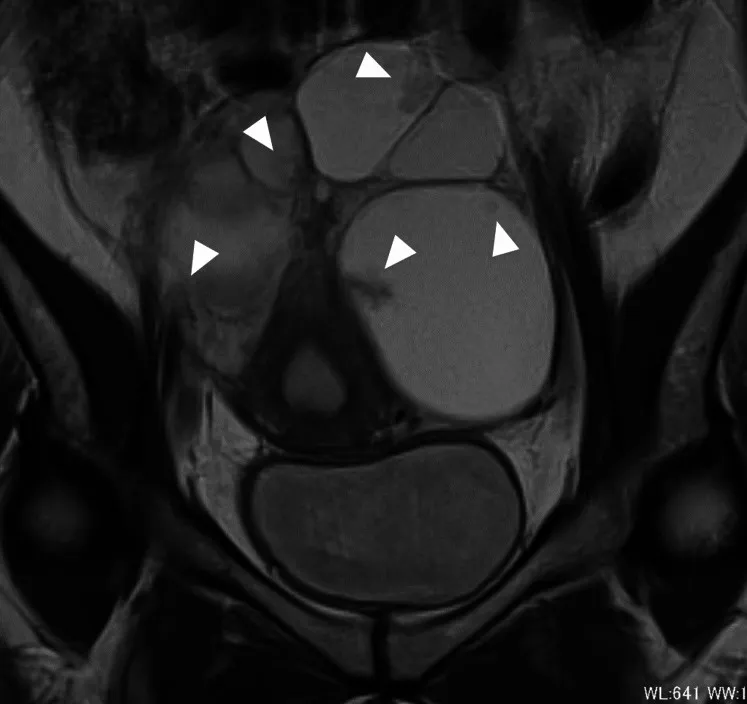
Preoperative T2-weighted magnetic resonance imaging scan (coronal section) showing bilateral multiloculated ovarian tumors with intracystic papillary projection (arrowheads).
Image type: radiology (mri)